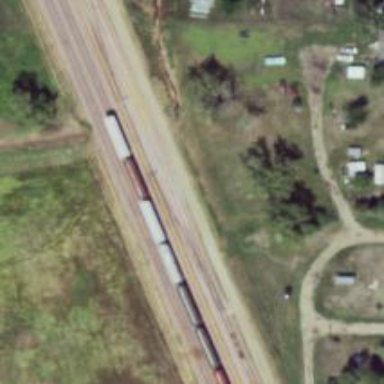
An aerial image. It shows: Railway siding for service.